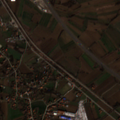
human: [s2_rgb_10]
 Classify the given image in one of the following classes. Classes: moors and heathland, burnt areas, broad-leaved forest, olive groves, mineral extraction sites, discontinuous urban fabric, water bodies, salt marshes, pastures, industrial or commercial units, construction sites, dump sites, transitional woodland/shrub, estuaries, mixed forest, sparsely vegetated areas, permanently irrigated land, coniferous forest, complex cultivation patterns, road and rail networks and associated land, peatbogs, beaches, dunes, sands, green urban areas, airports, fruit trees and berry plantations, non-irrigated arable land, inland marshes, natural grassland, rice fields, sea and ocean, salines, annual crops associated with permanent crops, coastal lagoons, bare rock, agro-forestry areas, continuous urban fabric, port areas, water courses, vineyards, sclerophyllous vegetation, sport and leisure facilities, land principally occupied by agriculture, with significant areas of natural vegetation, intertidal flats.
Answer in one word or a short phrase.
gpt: discontinuous urban fabric, complex cultivation patterns, land principally occupied by agriculture, with significant areas of natural vegetation